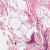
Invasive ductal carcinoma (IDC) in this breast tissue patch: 0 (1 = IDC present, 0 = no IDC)